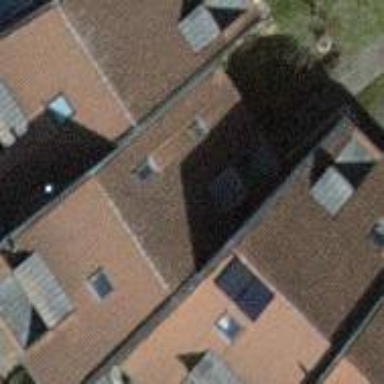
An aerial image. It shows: Terrace building with gabled roof.